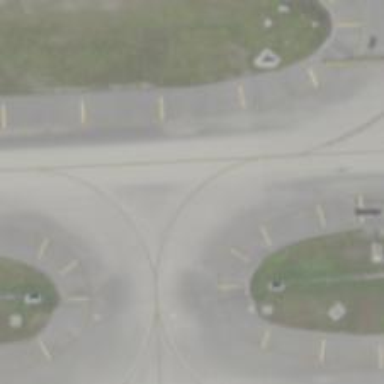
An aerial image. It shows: Image of taxiway at airport.